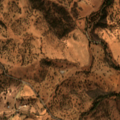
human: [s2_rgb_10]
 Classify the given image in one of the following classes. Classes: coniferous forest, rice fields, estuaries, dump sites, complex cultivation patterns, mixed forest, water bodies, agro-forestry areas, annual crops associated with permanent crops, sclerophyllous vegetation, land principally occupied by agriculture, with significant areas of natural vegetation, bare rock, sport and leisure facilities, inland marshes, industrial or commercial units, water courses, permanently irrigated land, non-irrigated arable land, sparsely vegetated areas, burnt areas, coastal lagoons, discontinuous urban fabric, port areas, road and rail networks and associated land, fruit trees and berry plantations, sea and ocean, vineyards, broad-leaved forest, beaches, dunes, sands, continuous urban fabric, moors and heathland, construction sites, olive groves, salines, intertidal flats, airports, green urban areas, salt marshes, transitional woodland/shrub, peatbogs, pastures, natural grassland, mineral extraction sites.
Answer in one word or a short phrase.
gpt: agro-forestry areas, broad-leaved forest